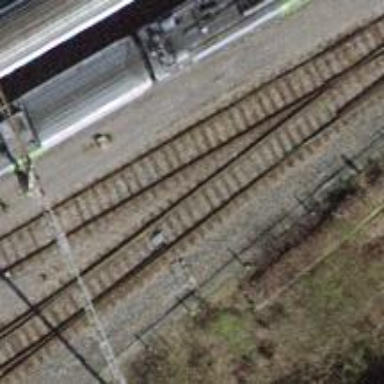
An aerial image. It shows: Single-track electrified railway yard with contact line electrification.